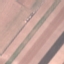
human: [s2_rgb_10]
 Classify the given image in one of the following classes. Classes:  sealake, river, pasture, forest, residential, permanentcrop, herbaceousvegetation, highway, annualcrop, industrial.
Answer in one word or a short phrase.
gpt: AnnualCrop